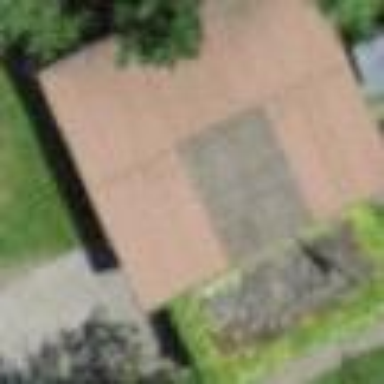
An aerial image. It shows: Garage building.